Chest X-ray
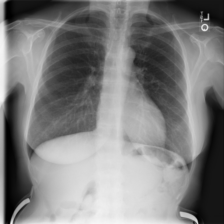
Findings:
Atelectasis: negative
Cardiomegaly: negative
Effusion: negative
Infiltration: negative
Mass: negative
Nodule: negative
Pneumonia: negative
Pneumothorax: negative
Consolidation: negative
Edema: negative
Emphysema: negative
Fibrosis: negative
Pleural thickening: negative
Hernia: negative